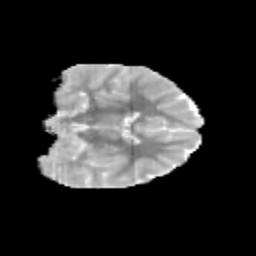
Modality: MD
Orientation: coronal
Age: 10
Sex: female
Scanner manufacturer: siemens
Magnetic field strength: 3 T
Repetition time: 3.8 s
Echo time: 0.07 s